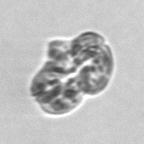
Label: Karenia